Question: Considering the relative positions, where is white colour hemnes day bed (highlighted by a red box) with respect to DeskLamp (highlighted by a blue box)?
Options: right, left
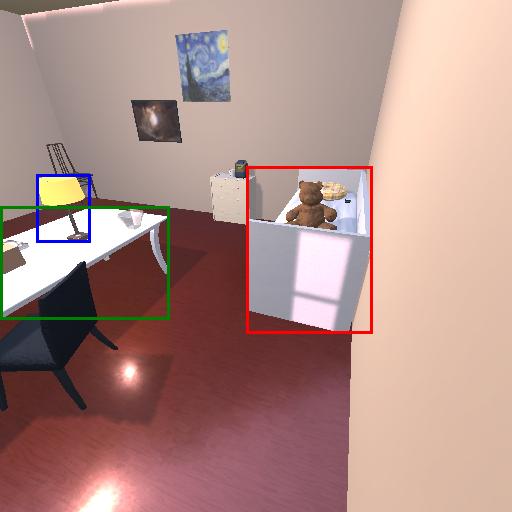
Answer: right